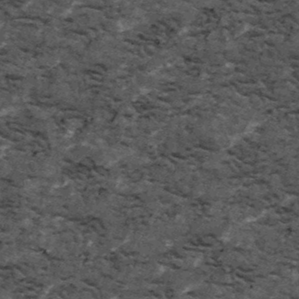
Label: frost